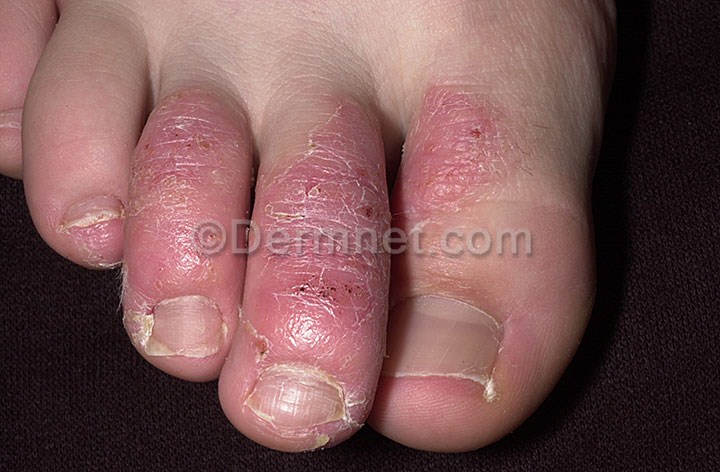
Disease: Poison Ivy Photos and other Contact Dermatitis